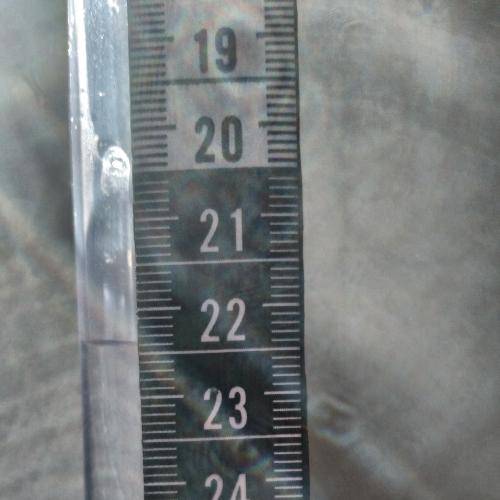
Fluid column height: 22.4 cm